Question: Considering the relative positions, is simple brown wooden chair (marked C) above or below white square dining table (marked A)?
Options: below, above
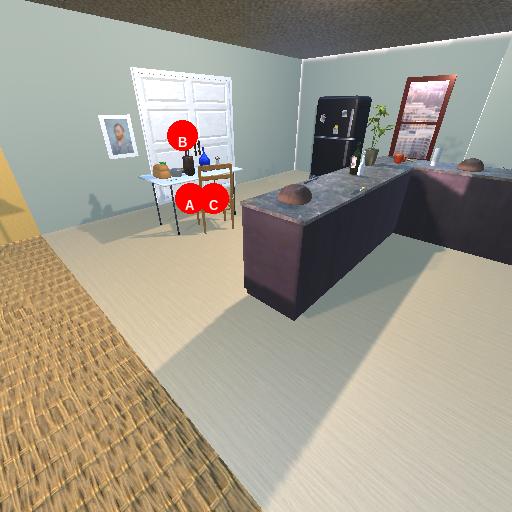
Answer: below